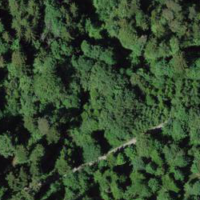
EUNIS habitat code: 41
Species observed at this site:
Aegopodium podagraria